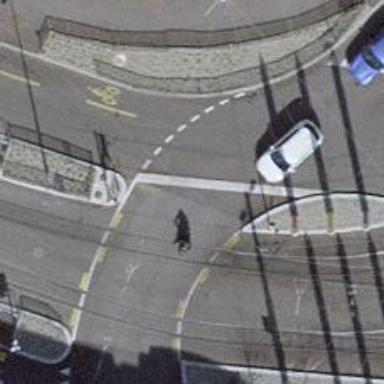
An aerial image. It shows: Road with traffic signals.